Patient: sex M, age 47
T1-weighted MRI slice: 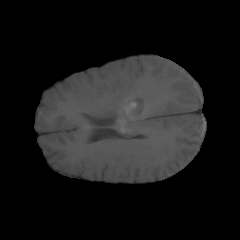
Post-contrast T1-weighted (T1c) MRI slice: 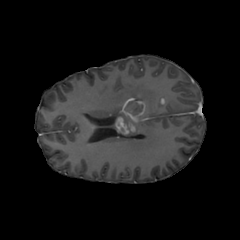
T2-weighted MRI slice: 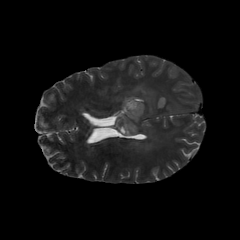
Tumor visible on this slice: yes
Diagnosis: Glioblastoma, IDH-wildtype
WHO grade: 4